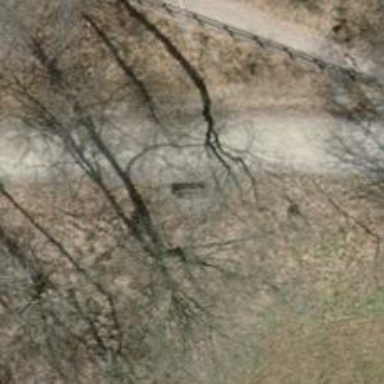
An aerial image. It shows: Brown bench in the vicinity.